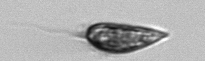
Label: Prorocentrum_triestinum